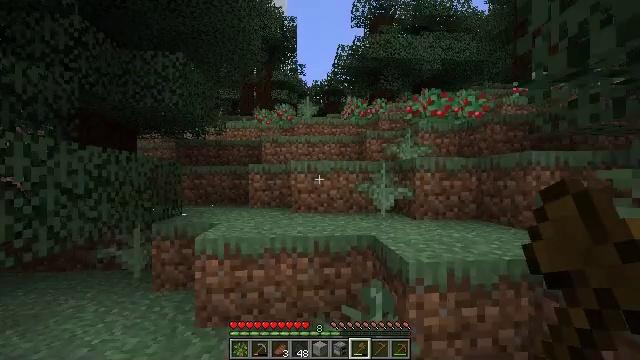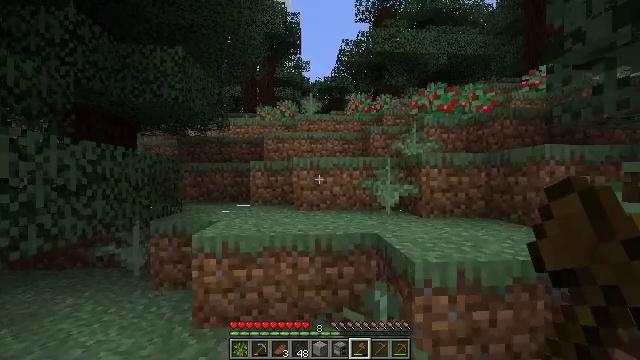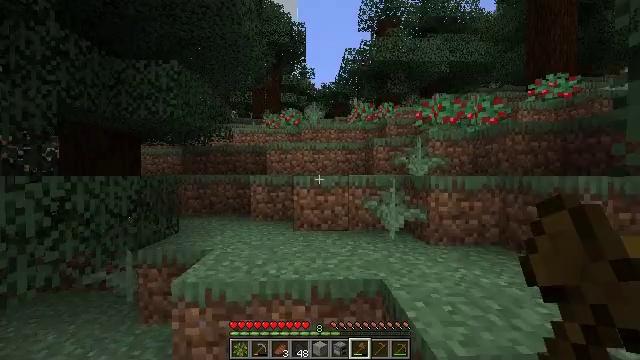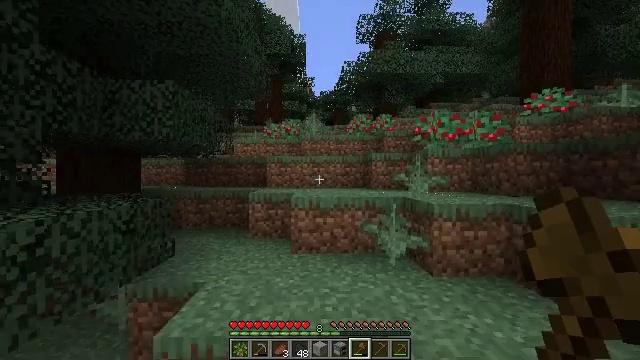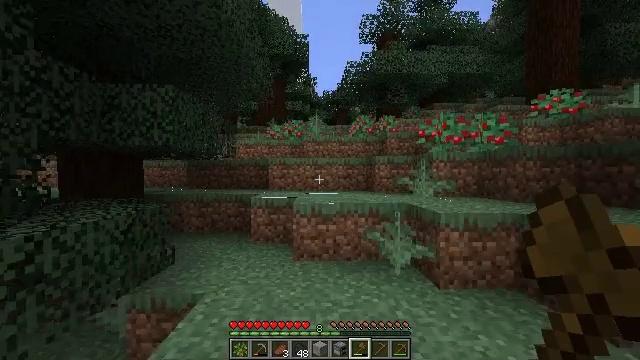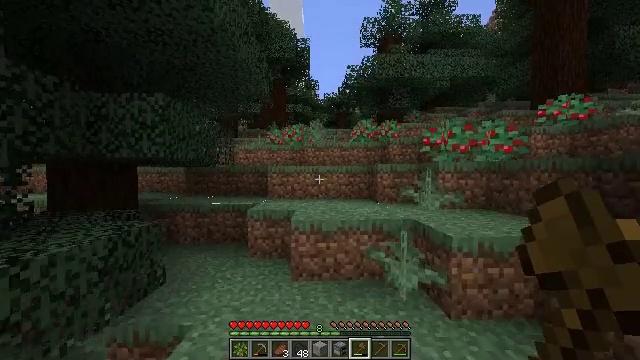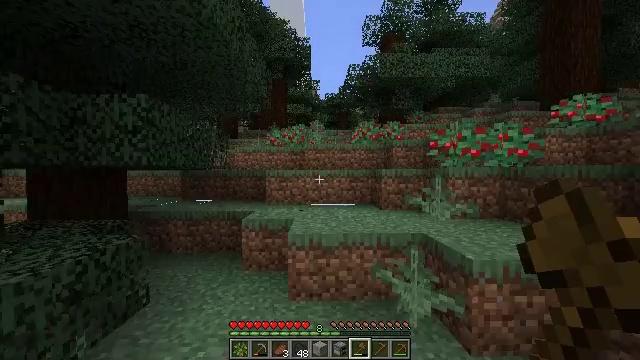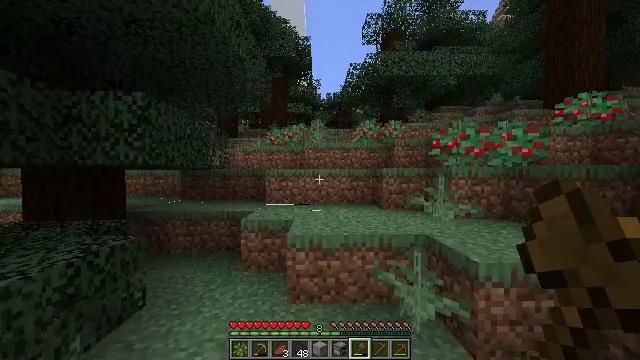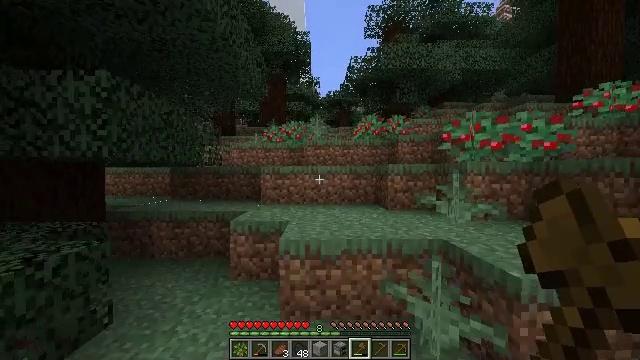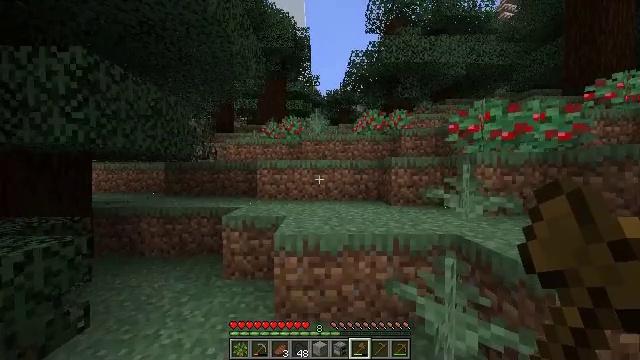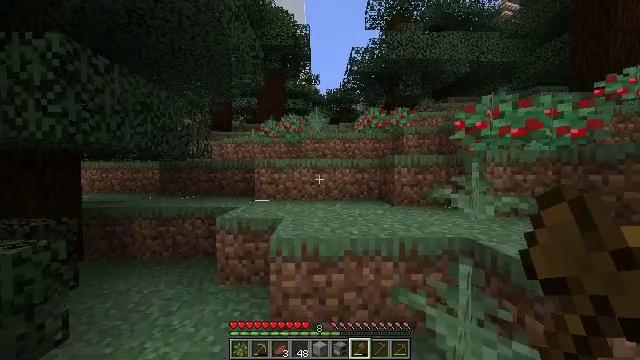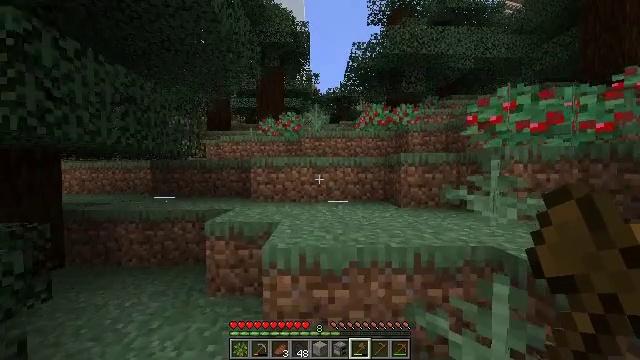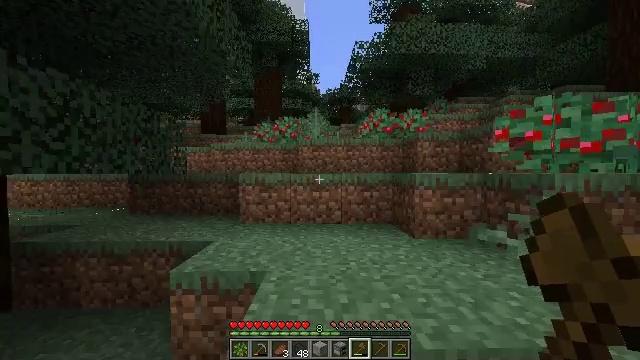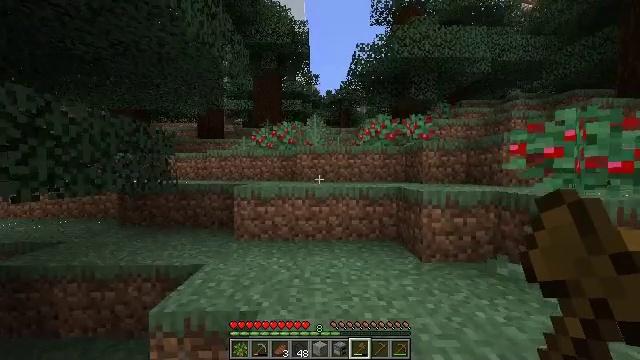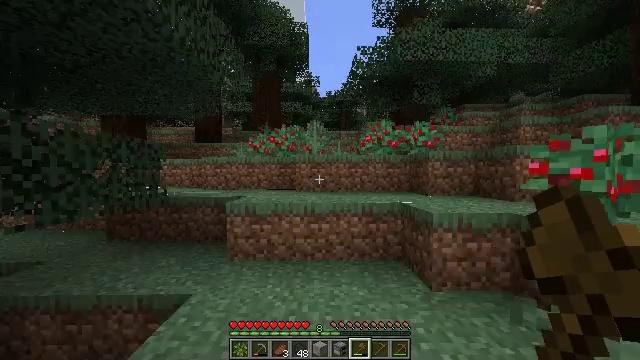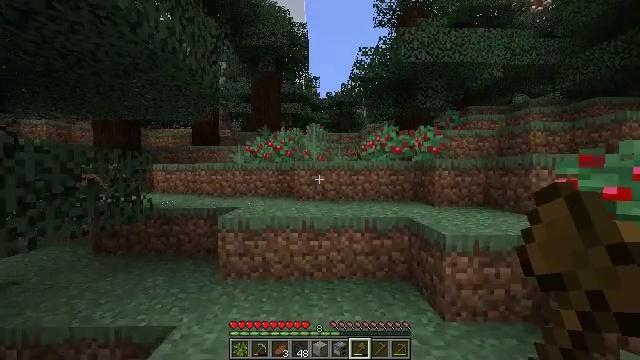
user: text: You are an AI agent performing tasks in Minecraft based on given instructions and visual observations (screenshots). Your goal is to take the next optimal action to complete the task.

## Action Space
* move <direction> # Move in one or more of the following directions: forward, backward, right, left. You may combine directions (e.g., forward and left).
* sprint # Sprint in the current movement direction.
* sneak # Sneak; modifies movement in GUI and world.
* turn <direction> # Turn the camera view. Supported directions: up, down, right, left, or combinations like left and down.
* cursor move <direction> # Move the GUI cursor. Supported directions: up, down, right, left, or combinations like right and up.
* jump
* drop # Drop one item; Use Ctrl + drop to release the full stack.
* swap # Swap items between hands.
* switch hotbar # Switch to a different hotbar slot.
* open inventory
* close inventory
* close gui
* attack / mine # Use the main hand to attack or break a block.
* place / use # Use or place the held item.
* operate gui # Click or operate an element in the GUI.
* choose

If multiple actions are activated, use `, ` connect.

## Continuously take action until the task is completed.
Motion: motion action
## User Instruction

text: Clear the sweet berry bush to collect the sweet berries.
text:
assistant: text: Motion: move forward, sprint, jump
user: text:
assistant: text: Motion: move forward, sprint, turn left, jump
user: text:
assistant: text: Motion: move forward, sprint, jump
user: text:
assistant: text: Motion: move forward, sprint, jump
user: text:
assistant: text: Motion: move forward, sprint, jump
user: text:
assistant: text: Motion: move forward, jump
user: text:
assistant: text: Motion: move forward, jump
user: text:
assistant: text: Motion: move forward, jump
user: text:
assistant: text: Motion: move forward, jump
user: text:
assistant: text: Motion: move forward, jump
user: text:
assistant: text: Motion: move forward, jump
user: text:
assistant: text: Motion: move forward, jump
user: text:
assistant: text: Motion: move forward, sprint, jump
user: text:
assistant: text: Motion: move forward, sprint, jump
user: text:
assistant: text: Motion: move forward, sprint, jump
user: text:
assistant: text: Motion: move forward, sprint, jump
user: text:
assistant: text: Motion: move forward, jump
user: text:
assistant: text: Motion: move forward, jump
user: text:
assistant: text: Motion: move forward, jump
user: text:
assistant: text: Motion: move forward, turn left and down, jump
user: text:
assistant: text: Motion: move forward, turn left and down, jump
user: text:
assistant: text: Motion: move forward, turn left and down, jump
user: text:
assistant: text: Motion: move forward, sprint, turn left and down, jump
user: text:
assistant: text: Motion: move forward, sprint, turn left and down, jump
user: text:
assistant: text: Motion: move forward, sprint, turn left and down, jump
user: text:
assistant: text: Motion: move forward, turn left and down, jump
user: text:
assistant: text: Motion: move forward, turn left and down, jump
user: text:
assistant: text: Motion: move forward, turn left, jump
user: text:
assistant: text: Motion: move forward, jump
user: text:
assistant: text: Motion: move forward, jump